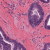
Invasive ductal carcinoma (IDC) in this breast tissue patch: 0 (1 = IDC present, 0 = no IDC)